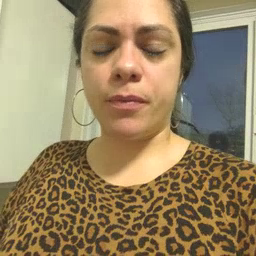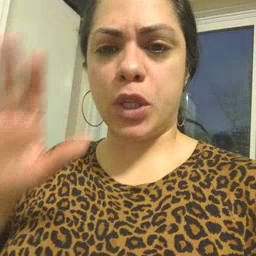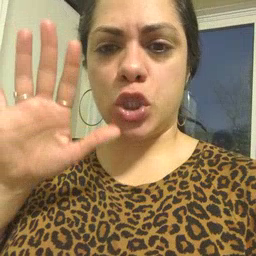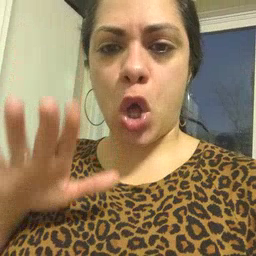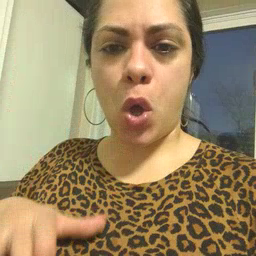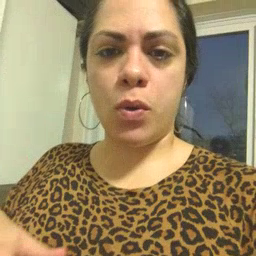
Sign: snow